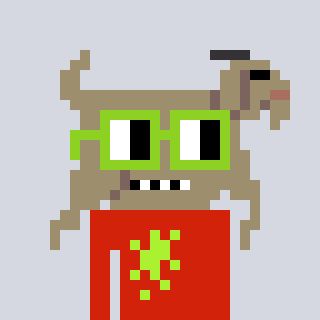
a pixel art character with square light green glasses, a goat-shaped head and a red-colored body on a cool background